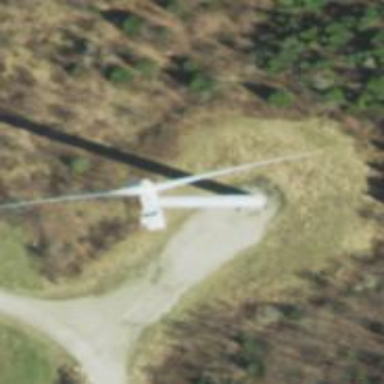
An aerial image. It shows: Wind turbine generator made by Vestas. The generator utilizes wind as its power source and belongs to the horizontal axis type.